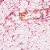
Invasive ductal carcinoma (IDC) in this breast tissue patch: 0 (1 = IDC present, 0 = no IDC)